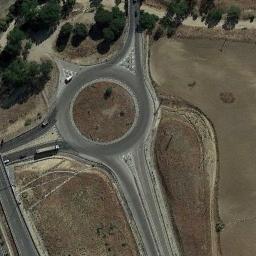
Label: roundabout